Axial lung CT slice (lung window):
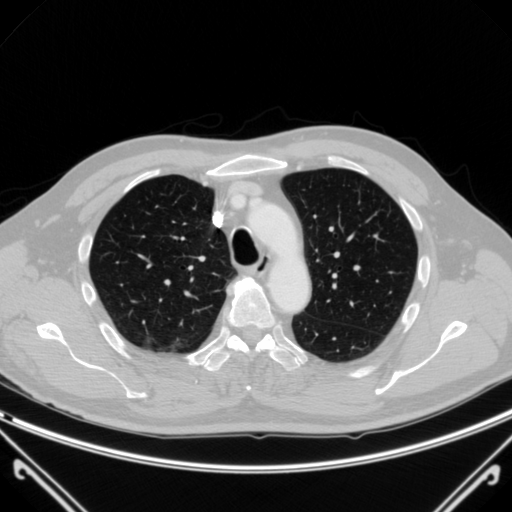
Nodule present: no